Current action and preconditions to check: trajectory_clear

Your task: For each precondition in the list above, predict whether it will hold at this action.

Consider the current scene as observed from the mobile robot's camera, and analyze the predicted future states of all dynamic agents (e.g., people, animals, vehicles, or any moving entities) within the NEXT SECOND.

IMPORTANT: Only answer "very likely" if you are absolutely certain—based on strong, clear evidence—that a dynamic agent will violate the precondition in the predicted future state. Do NOT answer "very likely" for unlikely, ambiguous, or low-probability risks.

Ask yourself for each precondition: Is there a high probability, with clear and convincing evidence, that the predicted future states of any dynamic agent will interfere with the predicted future state of the currently executing action within the NEXT SECOND, causing that precondition to fail?

Assess the risk level based on these predictions. Use "likely" or "very likely" if motions create a clear risk of interference.

Use "neutral" or "improbable" if agents are nearby but their predicted paths are clearly diverging or non-conflicting.

Failure Risk Categories: "very improbable", "improbable", "neutral", "likely", "very likely"

Answer Format: Output ONLY the probability_of_failure value from these categories: "very improbable", "improbable", "neutral", "likely", "very likely"

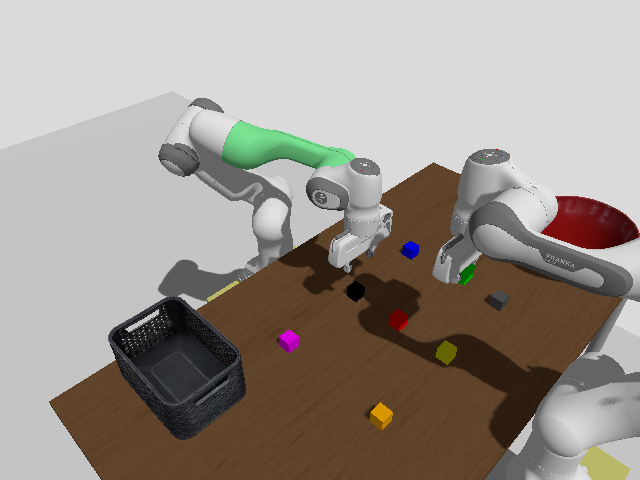

Answer: very improbable